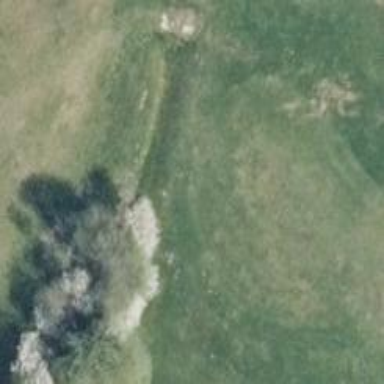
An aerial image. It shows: View of golf hole.